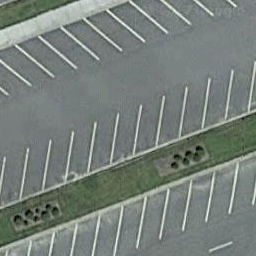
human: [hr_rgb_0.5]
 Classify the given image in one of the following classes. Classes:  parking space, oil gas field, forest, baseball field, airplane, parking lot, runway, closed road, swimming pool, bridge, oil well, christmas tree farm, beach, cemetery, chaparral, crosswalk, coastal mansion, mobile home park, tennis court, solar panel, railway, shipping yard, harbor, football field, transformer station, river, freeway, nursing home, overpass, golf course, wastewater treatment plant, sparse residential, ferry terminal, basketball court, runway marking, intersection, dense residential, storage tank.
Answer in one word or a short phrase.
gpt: parking space